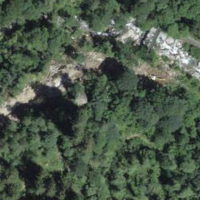
EUNIS habitat code: 44
Species observed at this site:
Genista germanica